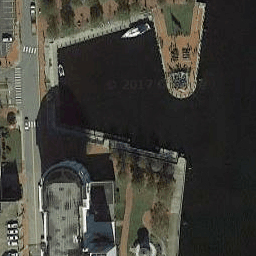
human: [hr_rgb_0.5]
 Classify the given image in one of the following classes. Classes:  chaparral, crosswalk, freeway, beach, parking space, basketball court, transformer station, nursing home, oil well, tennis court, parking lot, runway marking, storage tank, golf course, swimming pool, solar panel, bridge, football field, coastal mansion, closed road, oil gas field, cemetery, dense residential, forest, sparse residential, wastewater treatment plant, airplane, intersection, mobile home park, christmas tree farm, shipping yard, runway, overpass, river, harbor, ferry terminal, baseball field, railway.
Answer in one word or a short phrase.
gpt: ferry terminal